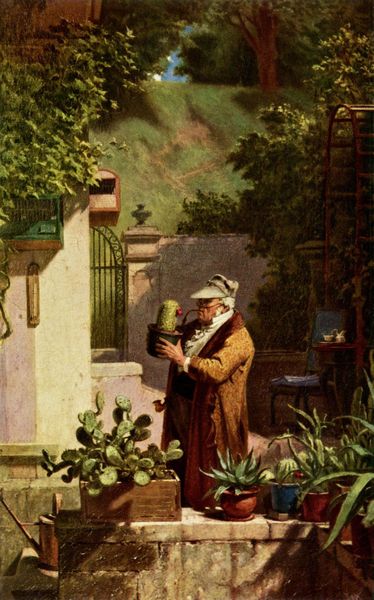
Titel: Der Kaktusfreund
Künstler: Carl Spitzweg
Standort: Schweinfurt
Institution: Sammlung Georg Schäfer
Schlagwörter: baum, blau, blätter, dunkel, gemälde, himmel, laub, mann, schatten, weiß, bäume, grün, blume, blumen, braun, grau, hell, holz, hut, licht, stuhl, säule, terasse, tisch, tür, zeichnung, blüte, gebäude, gras, haus, park, rasen, weg, wiese, zaun, malerei, alt, kappe, mütze, wand, mensch, stein, steine, bild, herr, gräser, hügel, büsche, gitter, rauch, sonne, gold, mantel, blatt, pflanze, pflanzen, wald, garten, kanne, balkon, blumentopf, terrasse, topf, sommer, alter mann, abhang, hang, mauer, hof, idylle, romantik, spielen, pfeife, rauchen, stufen, exotisch, tor, blumentöpfe, töpfe, paradies, eingang, spitzweg, alter, kreuz, beton, agaven, fliesen, flöte, biedermeier, efeu, pforte, anwesen, raucher, forscher, gärtner, agave, aloe, aloe vera, kakteen, kaktus, sammlung, karl, carl, schildmütze, botanik, laube, gartenmauer, der, mäuerchen, giesskanne, gartentor, blaub, agarven, kakten, gieskanne, pflanzentopf, terrase, gärnter, forsche, calr spitzweg, der kakteenfreund, kakturs, tarasse, botaniker, kakteenliebhaber, dichter im garten, kakteensammler, kaktud, pgfeife, kaktusblüte